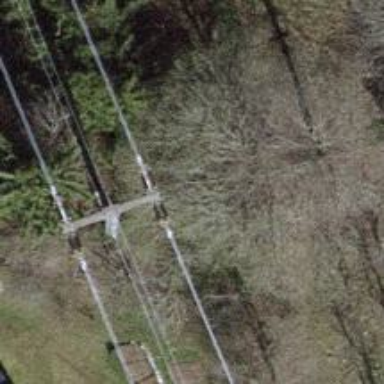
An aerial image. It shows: Concrete power pole.